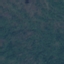
Land use / land cover class: Forest